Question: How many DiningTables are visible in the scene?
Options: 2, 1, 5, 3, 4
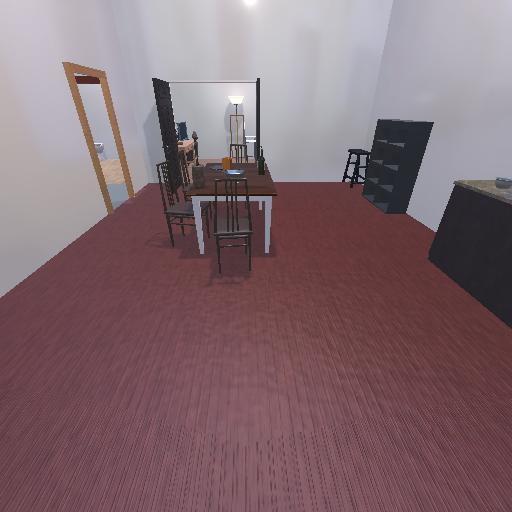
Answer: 2